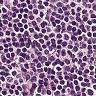
Metastatic tissue present: no